Aerial crown-view tile of a tropical tree (Barro Colorado Island, Panama), acquired 20240813:
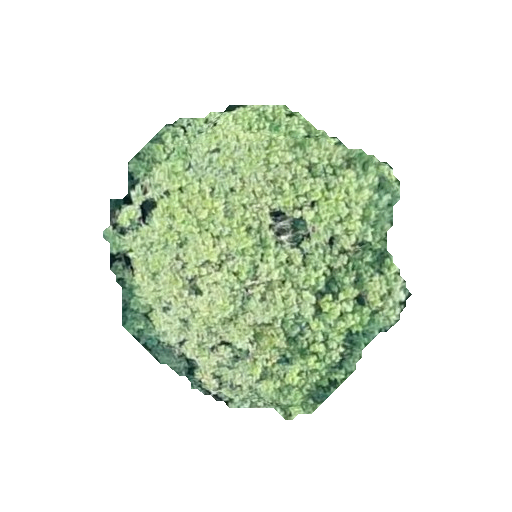
Species: Simarouba amara
GBIF accepted scientific name: Simarouba amara
Crown area: 104.739 m²